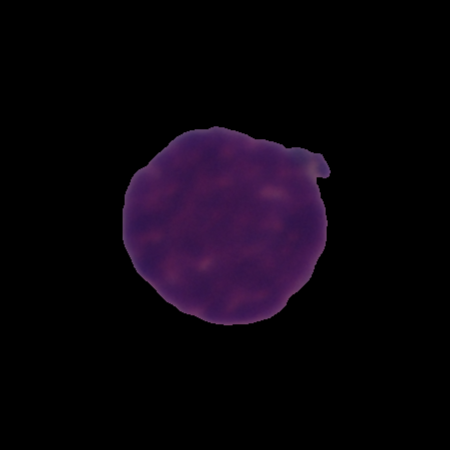
Label: healthy